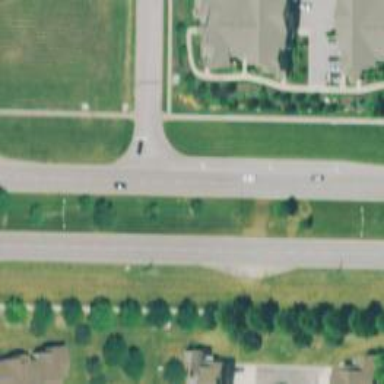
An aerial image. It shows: Solid stop line on the road marking.